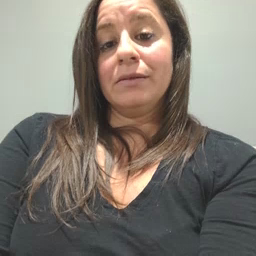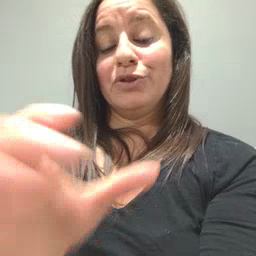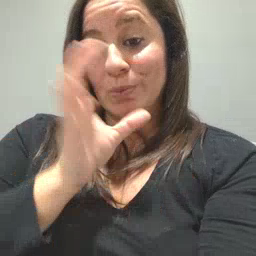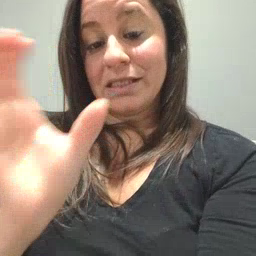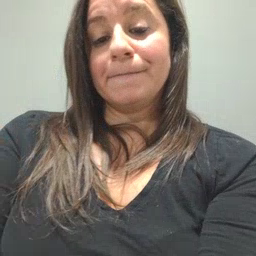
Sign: drink